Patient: sex M, age 23
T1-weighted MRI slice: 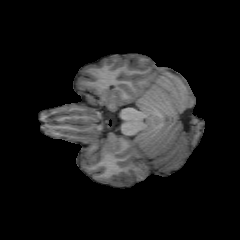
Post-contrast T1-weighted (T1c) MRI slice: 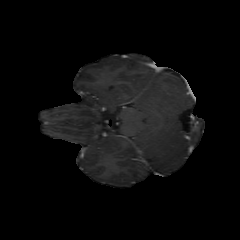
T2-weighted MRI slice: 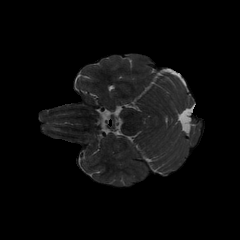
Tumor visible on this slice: no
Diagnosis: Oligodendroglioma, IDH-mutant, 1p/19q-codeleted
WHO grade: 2